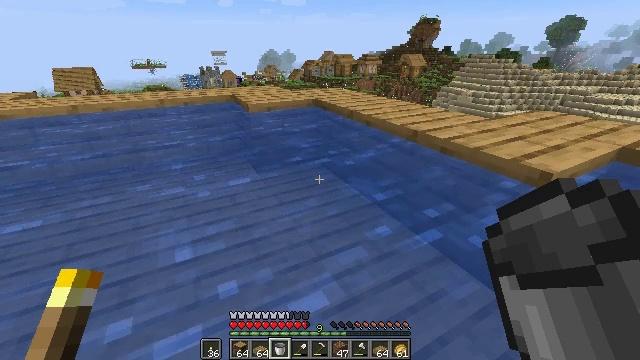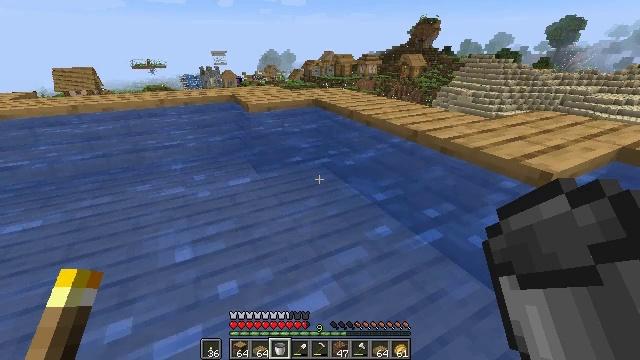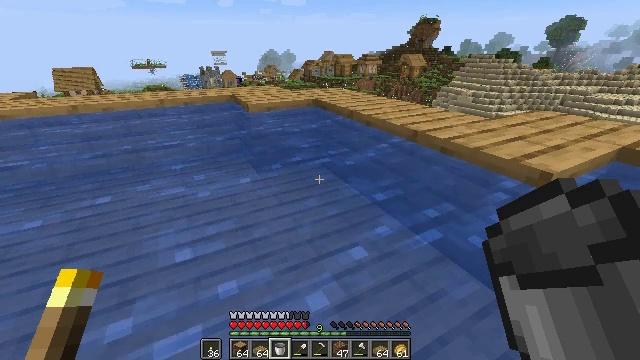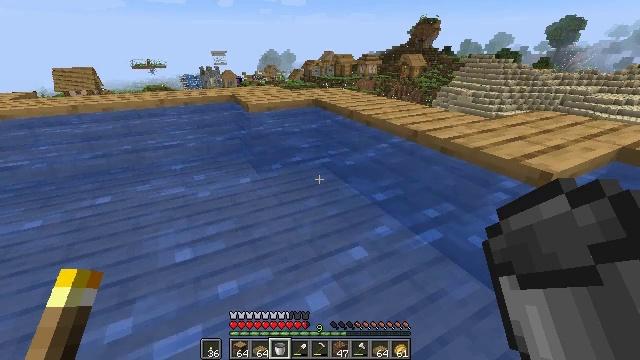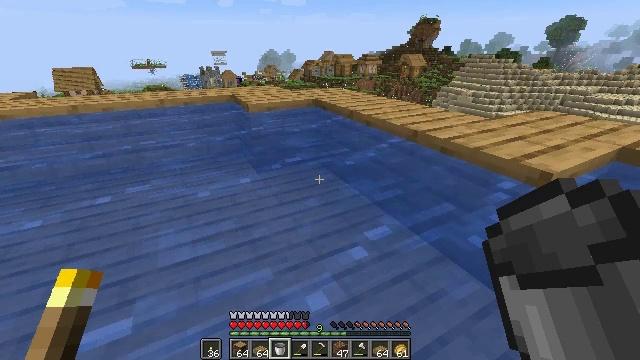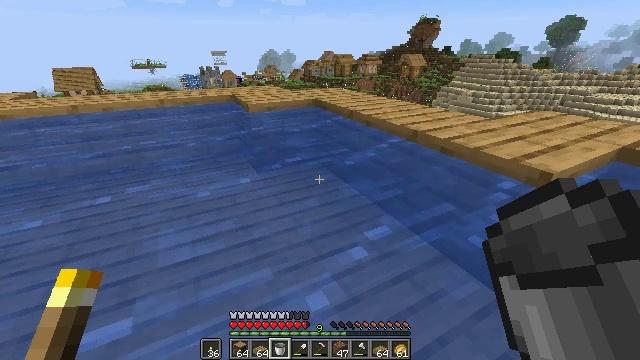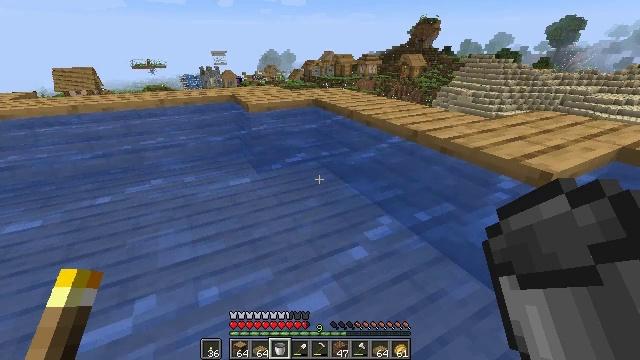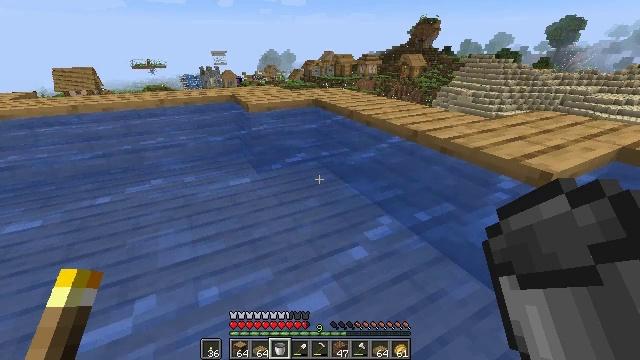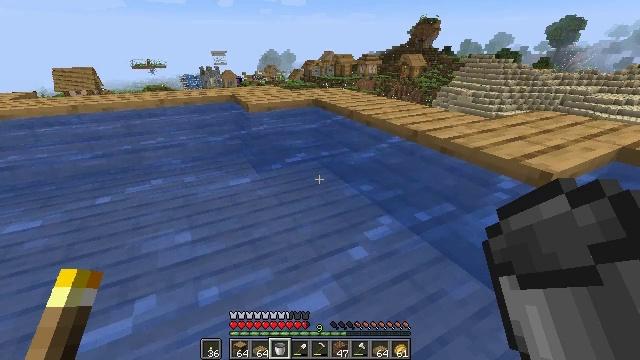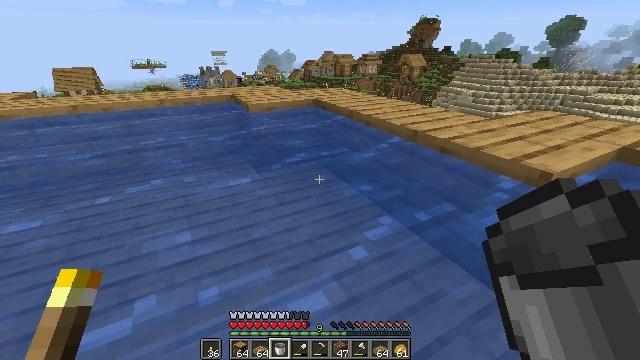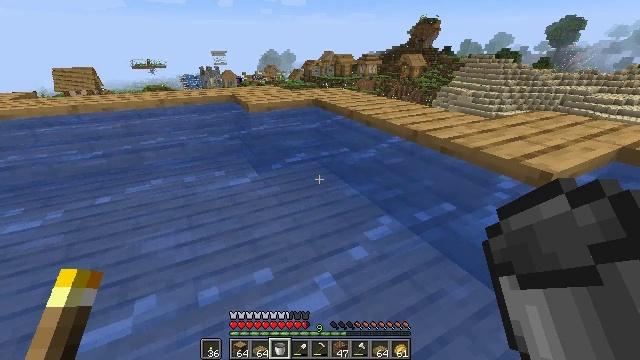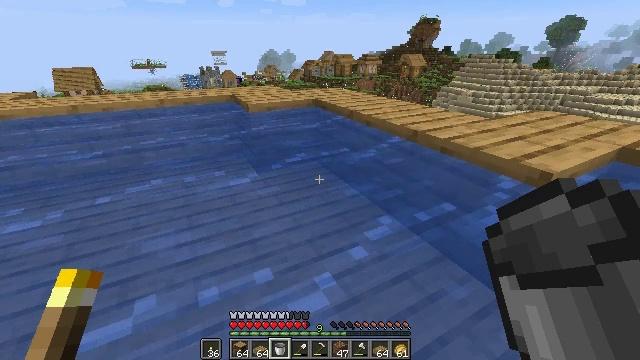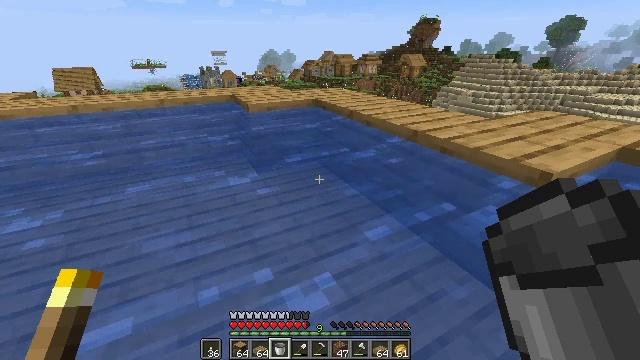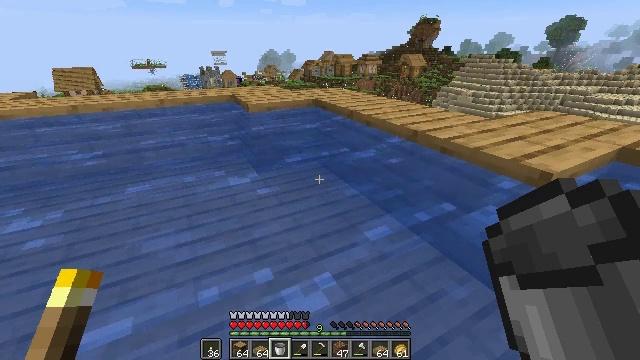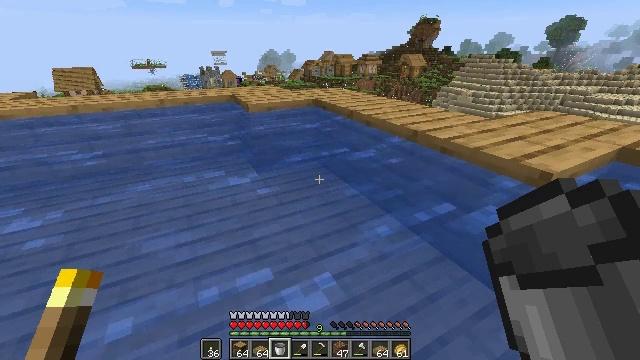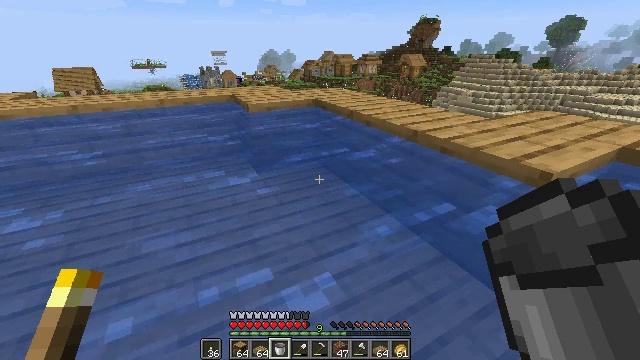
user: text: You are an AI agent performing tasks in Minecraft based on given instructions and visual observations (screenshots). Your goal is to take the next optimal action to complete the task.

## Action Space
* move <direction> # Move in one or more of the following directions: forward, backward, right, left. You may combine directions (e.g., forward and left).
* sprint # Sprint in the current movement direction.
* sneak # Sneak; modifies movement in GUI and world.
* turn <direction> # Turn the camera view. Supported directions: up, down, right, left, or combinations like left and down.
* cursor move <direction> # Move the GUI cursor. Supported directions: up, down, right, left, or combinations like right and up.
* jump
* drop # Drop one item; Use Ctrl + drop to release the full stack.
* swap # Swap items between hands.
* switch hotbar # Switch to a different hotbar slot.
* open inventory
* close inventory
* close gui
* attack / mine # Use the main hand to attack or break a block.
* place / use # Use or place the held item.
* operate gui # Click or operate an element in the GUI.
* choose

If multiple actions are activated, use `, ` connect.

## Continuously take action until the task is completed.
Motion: motion action
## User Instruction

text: Remove the oak slab to gather resources.
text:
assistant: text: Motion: no_op
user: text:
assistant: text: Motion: no_op
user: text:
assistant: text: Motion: no_op
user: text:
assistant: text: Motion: no_op
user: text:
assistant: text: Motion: no_op
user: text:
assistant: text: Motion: no_op
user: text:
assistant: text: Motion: no_op
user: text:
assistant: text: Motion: no_op
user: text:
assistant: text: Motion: no_op
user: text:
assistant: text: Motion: no_op
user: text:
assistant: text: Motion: no_op
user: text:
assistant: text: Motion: no_op
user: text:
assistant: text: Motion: no_op
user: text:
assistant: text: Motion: no_op
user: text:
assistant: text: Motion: no_op
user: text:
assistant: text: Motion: no_op
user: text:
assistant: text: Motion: no_op
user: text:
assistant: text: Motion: no_op
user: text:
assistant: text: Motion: no_op
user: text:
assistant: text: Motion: no_op
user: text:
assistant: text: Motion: no_op
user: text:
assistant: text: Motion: no_op
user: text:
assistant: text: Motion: no_op
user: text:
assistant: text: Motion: no_op
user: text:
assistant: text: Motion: no_op
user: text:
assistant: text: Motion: no_op
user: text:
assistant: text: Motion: no_op
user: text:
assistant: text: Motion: no_op
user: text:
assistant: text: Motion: no_op
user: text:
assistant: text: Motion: no_op